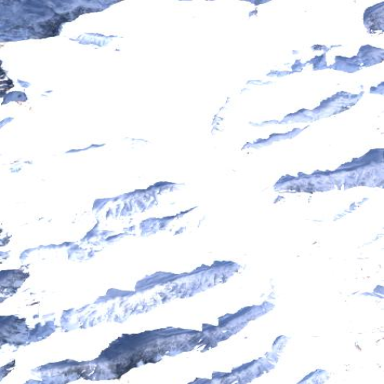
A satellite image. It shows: Stunning view of glacier.